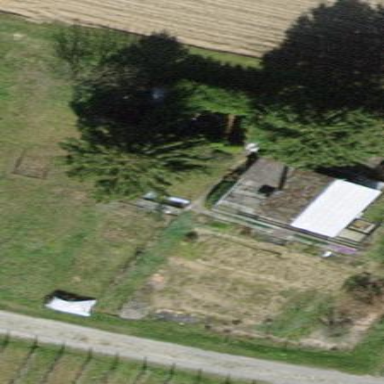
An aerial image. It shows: Hut.